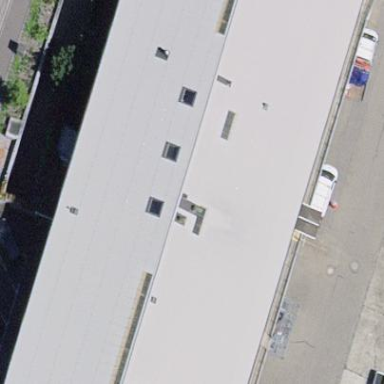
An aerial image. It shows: Industrial building.